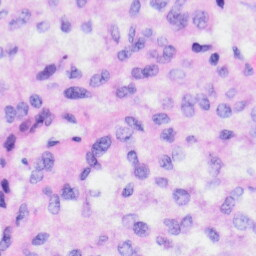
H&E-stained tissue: Liver